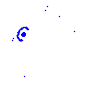
Particle: electron